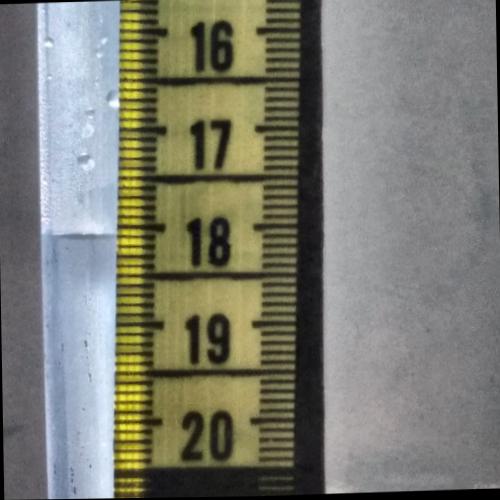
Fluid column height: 18.1 cm